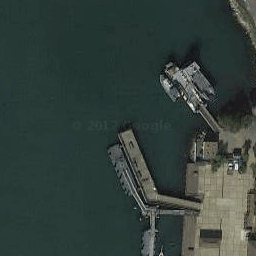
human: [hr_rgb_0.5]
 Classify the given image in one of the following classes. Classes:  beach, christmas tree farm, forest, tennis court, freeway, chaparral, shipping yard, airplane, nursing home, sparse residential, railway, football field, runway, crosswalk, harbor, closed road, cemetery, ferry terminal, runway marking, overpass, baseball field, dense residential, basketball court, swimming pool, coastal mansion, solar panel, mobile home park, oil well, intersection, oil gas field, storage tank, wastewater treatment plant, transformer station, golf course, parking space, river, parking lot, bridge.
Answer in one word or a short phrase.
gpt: ferry terminal